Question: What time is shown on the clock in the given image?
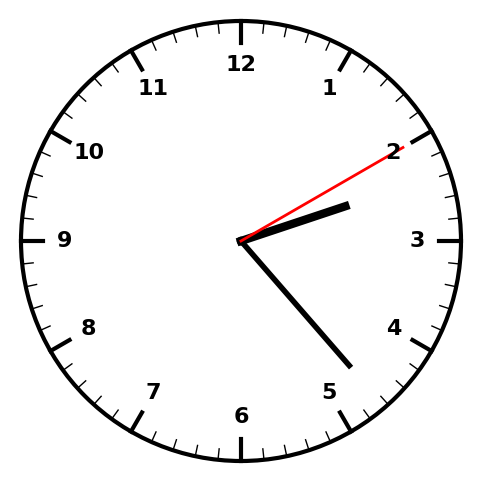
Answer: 02:23:10